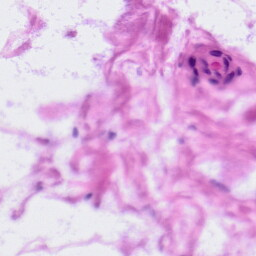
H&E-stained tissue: LymphNode